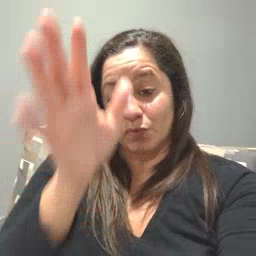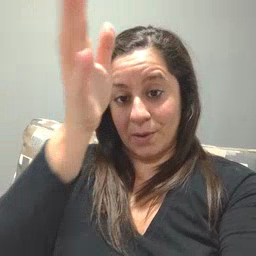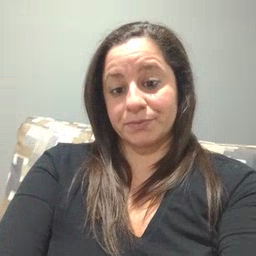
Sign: grandpa